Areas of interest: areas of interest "Transportation stations"
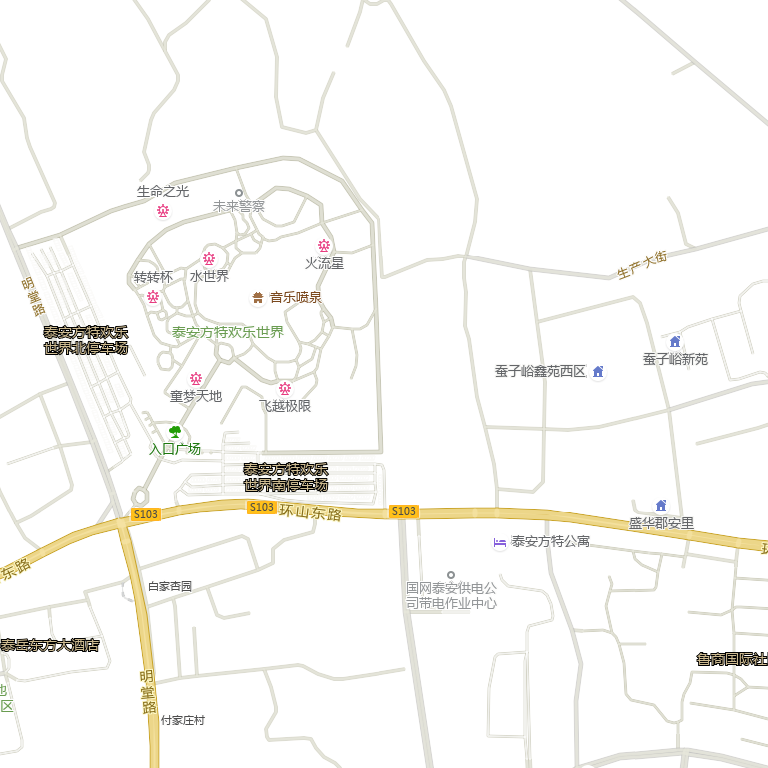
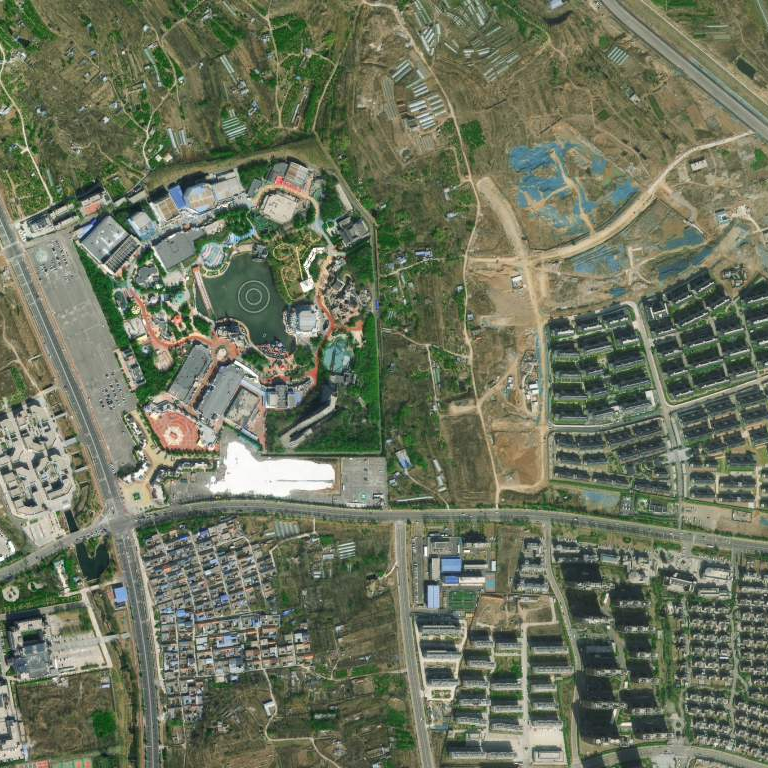